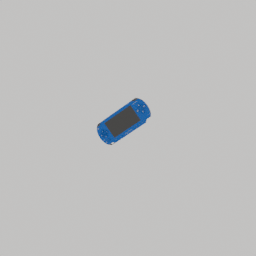
Label: electronics